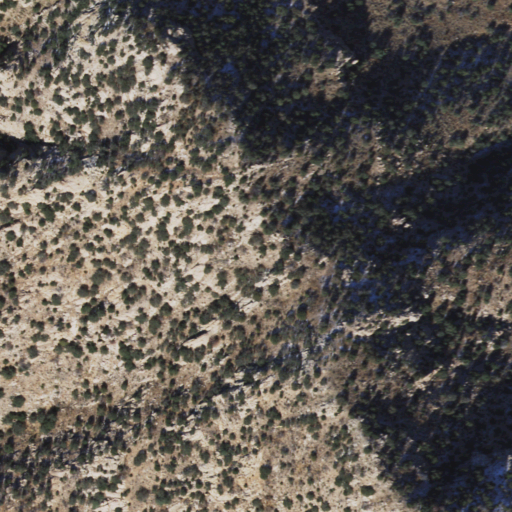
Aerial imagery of gap in Arizona named OK Notch containing shrub, evergreen forest, and grassland